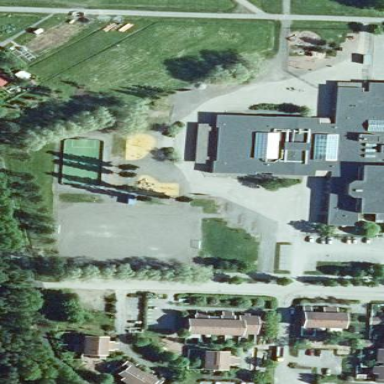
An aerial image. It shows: School.